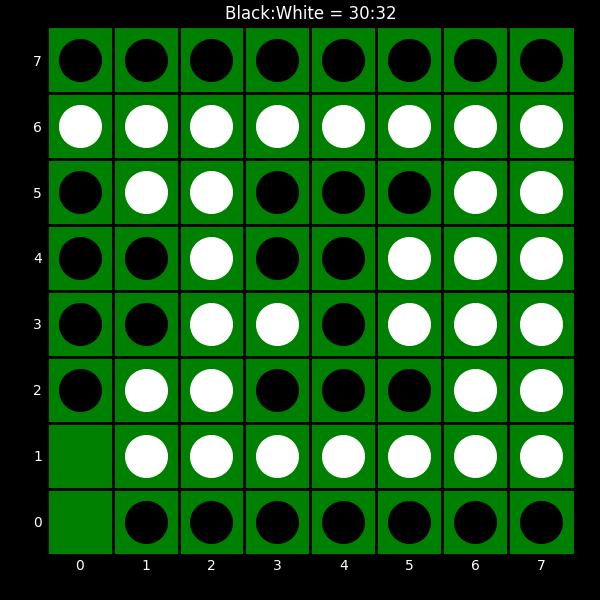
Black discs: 30
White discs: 32